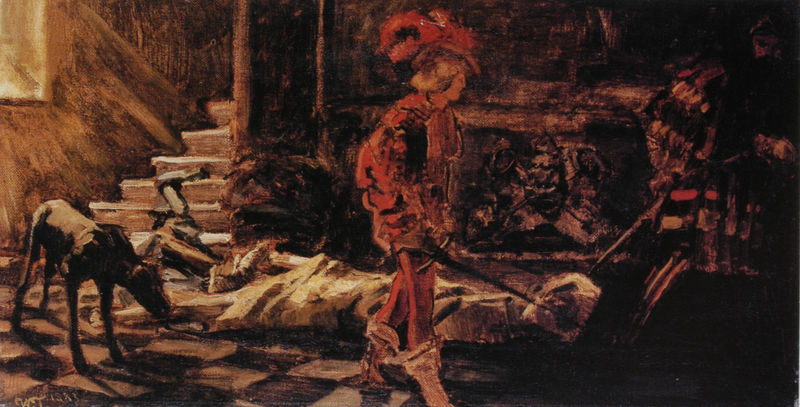
Titel: Tod Alexanders VI.
Künstler: Heinrich Wilhelm Trübner
Institution: (Privatbesitz)
Schlagwörter: dunkel, feder, gemälde, kampf, mann, schatten, weiß, frauen, gelb, menschen, ocker, abend, braun, fenster, frankreich, frau, haar, hell, hut, kariert, kleid, kleider, kreide, licht, männer, nacht, orange, raum, schwarz, säule, zimmer, gebäude, haus, hund, rot, tier, tuch, beige, karo, malerei, rock, schachbrett, schachbrettmuster, blond, flaschen, hose, wand, federn, kleidung, leiche, mensch, mord, stein, tod, tot, öl, sonne, boden, kostüm, mantel, decke, renaissance, beine, federbusch, federhut, liegen, schuhe, sonnenlicht, mauer, hof, füsse, ölgemälde, treppe, treppen, soldaten, verkleidung, finster, stuck, stufen, lichteinfall, junge, fussboden, gang, nische, treppenstufen, blut, schaf, strahlen, fliesen, militär, polizei, schwert, schwerter, säbel, uniform, soldat, fasching, degen, stiefel, schach, flur, kacheln, ritter, sieg, karomuster, villa, lichtstrahlen, bedrohung, sarg, gegner, dobermann, strumpfhose, krieger, bran, doberman, eand, empfang, fechten, schnüffeln, sonnenschein, sonnenstrahlen, toff, tonig, trepe, treppenhaus, tuchs, töten, lich, schemen, schaufel, leinentuch, leide, treppenaufgang, dunkeö, hutfeder, schwet, renaicance, rote kleidung, fließenboden